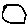
Label: moon